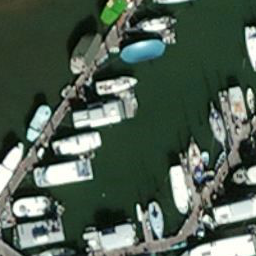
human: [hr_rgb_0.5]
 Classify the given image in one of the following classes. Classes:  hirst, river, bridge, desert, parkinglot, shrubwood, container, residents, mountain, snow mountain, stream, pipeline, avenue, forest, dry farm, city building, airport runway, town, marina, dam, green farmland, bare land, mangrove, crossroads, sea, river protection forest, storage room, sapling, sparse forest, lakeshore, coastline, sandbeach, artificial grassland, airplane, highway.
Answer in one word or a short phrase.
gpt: marina